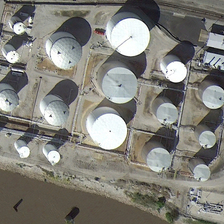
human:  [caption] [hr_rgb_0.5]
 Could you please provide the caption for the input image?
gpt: many white tanks are near a river .

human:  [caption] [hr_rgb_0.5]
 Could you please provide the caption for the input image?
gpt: many white tanks are near a river .

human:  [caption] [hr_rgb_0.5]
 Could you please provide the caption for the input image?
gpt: many white tanks are near a river .

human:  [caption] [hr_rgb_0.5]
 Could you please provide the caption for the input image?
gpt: many white tanks are near a river .

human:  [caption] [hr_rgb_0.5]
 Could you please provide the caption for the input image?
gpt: many white tanks are near a river .